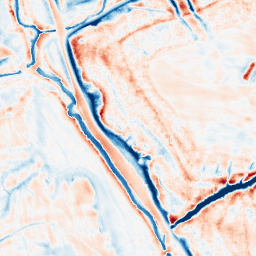
Category: edge_preserving
Decomposition family: bilateral
Decomposition parameters: d: 21
sigma_color: 150
sigma_space: 25
Upsampling method: regularized
Upsampling parameters: scale: 4
lambda_reg: 0.01
Upsampling scale: 4